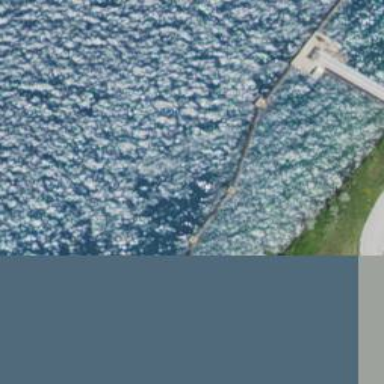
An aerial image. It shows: Pier with mooring facilities.